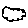
Label: cloud